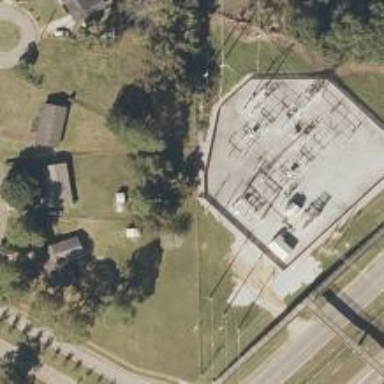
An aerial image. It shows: Switch for power supply.